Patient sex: M
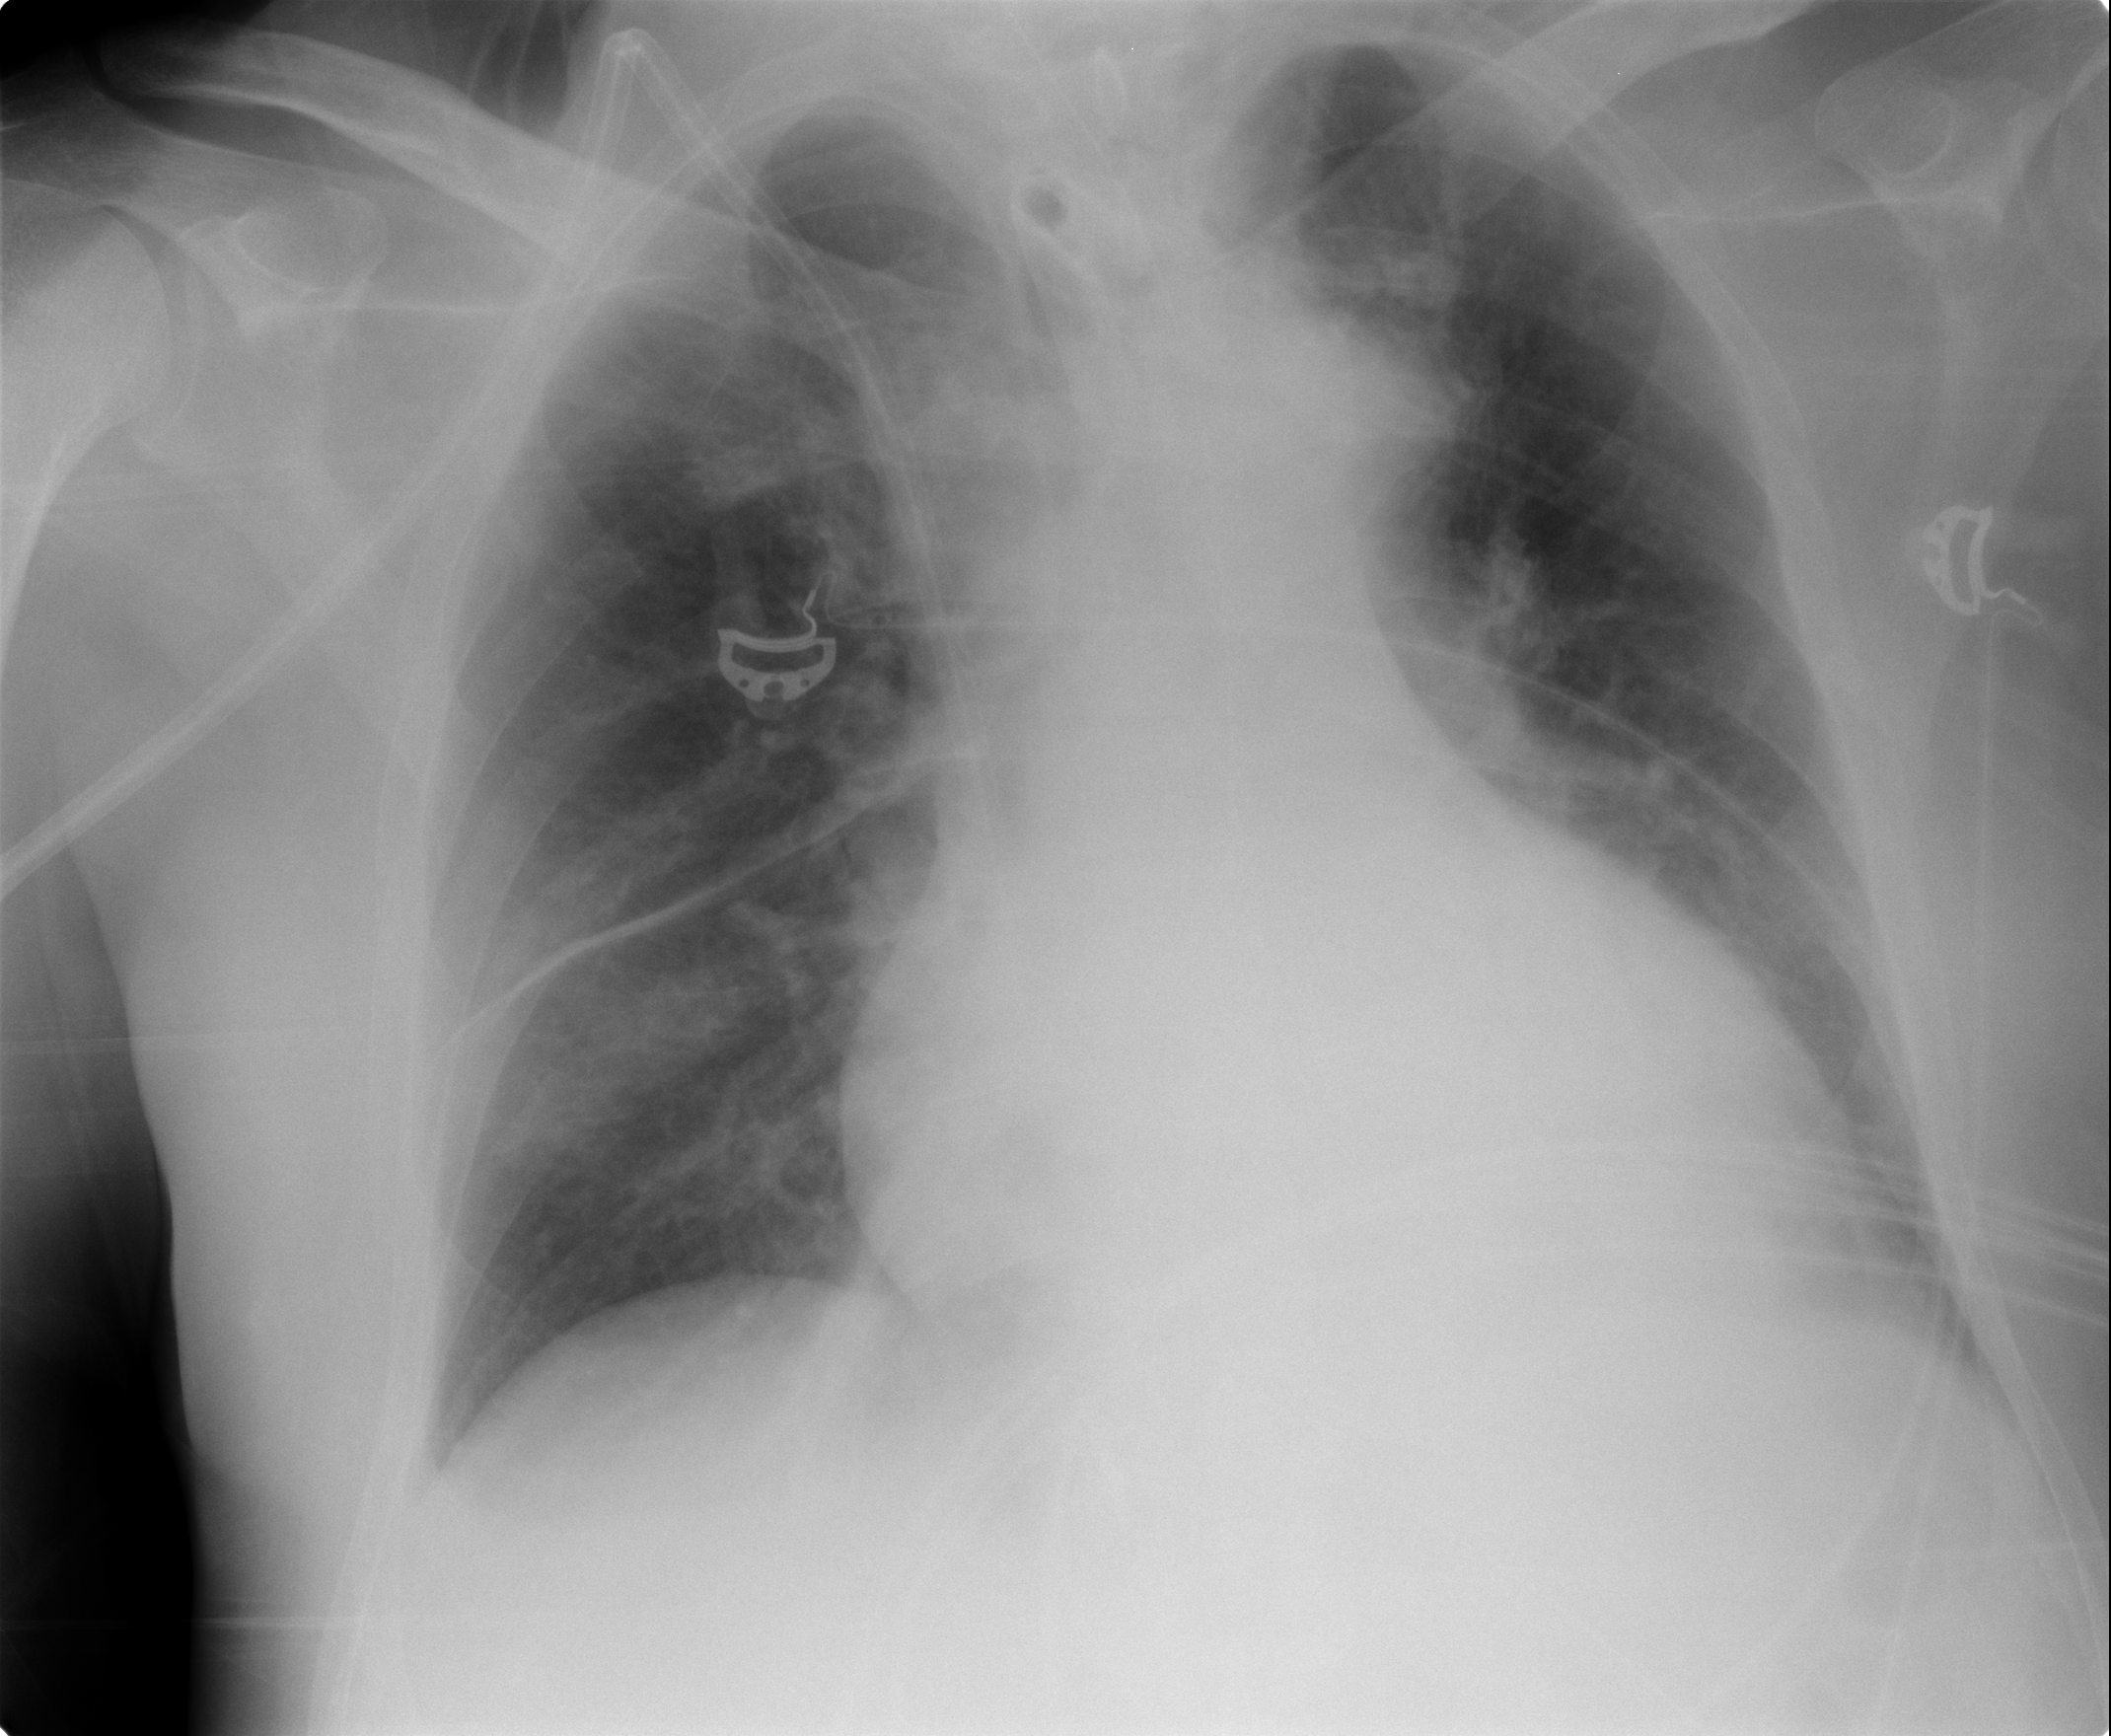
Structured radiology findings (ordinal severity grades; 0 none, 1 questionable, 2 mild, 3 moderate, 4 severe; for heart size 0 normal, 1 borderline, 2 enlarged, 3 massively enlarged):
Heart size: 2
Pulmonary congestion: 2
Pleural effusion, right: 0
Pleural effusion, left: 0
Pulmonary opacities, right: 0
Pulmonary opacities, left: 1
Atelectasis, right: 0
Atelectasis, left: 1